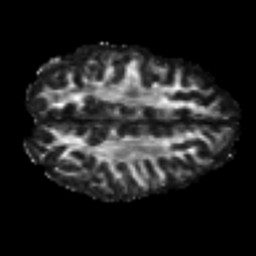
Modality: FA
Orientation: axial
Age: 22
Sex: male
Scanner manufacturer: siemens
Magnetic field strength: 3 T
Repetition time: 7 s
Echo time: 0.0926 s